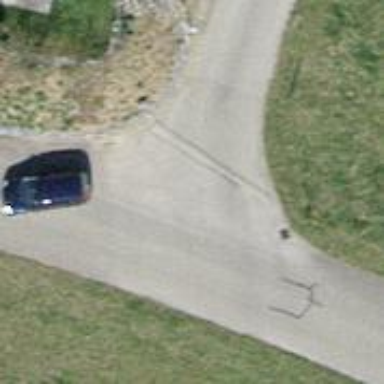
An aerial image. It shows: Tertiary road with asphalt surface.